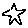
Label: star